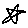
Label: star